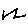
Label: zigzag